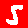
Digit: 5